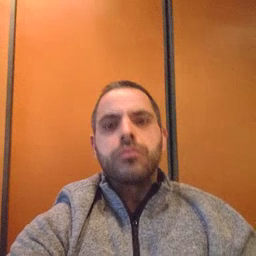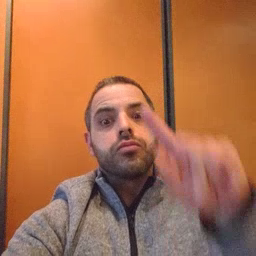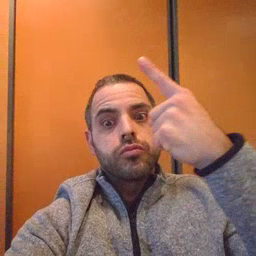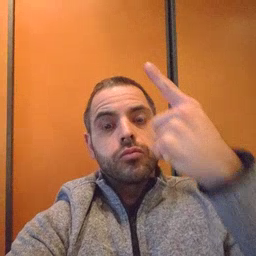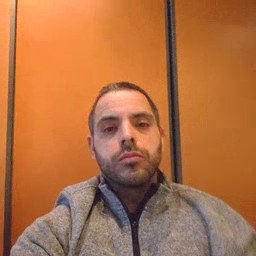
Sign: first